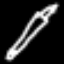
Label: pencil